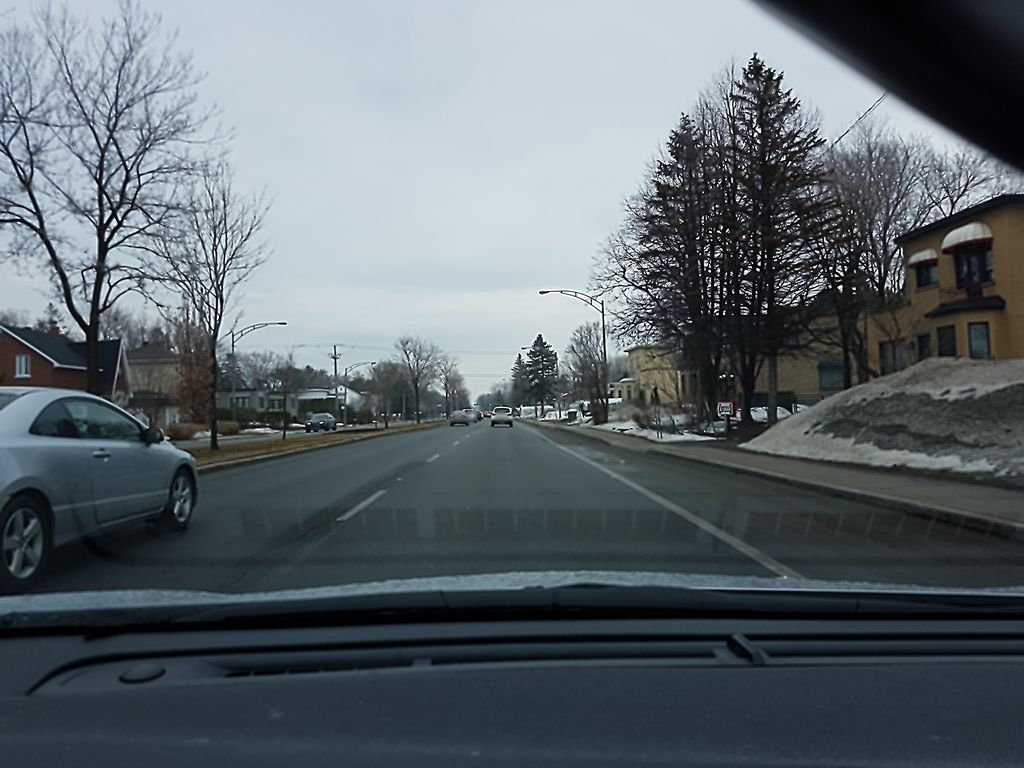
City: quebec_city